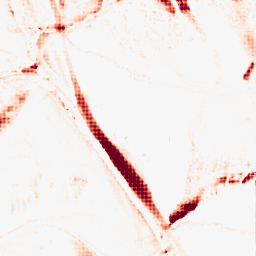
Category: morphological
Decomposition family: morphological_ellipse
Decomposition parameters: operation: opening
width: 10
height: 30
Upsampling method: sinc_hamming
Upsampling parameters: scale: 4
kernel_size: 4
Upsampling scale: 4